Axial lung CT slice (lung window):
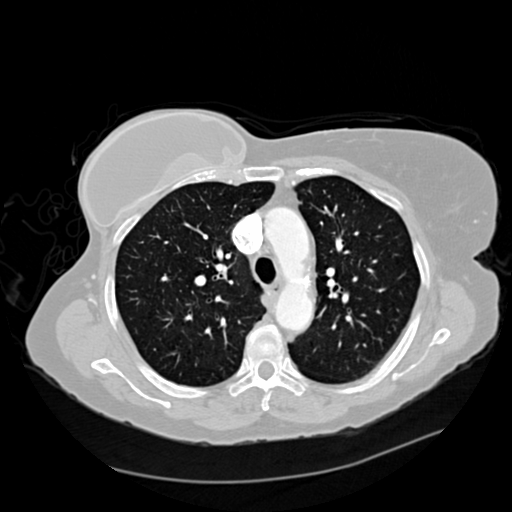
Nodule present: no